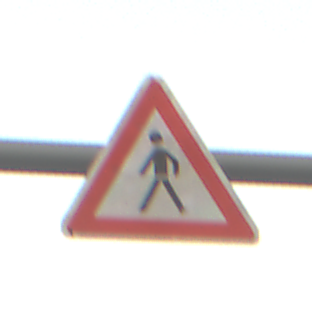
Verkehrszeichen: FussgaengerRechts
Umgebung: Outdoor, RoadRail
Tageszeit: SunriseSunset
Wetter: Clear
Licht: Natural
Jahreszeit: NotSpecified
Kontrast: LowContrast